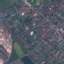
Label: Residential